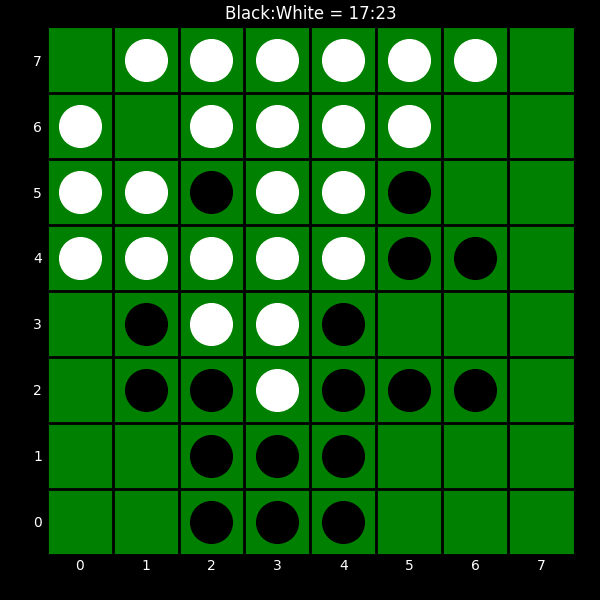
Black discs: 17
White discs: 23